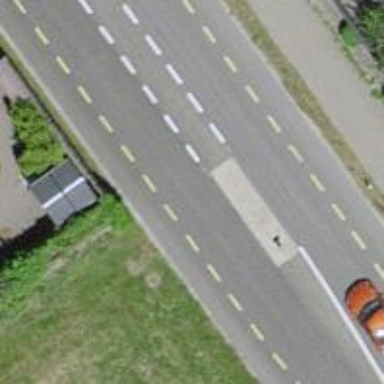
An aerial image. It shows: Primary highway with asphalt surface and designated lane for cyclists.